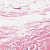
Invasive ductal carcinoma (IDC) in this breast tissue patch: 0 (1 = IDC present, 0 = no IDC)